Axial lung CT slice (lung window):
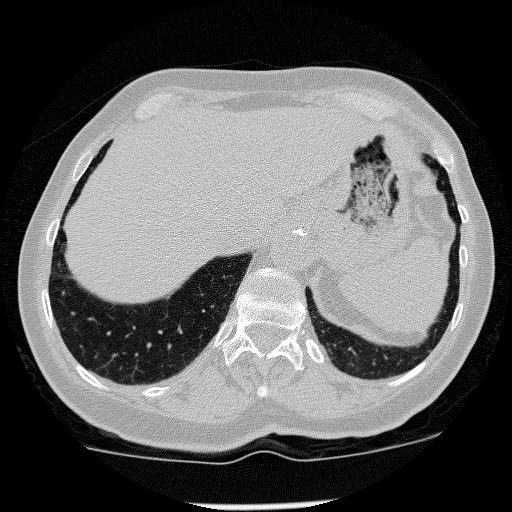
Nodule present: no